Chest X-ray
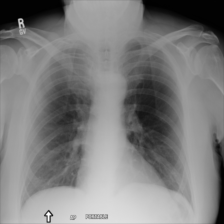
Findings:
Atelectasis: negative
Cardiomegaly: negative
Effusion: negative
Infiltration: negative
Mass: negative
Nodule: negative
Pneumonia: negative
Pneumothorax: negative
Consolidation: negative
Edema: negative
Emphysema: negative
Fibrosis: negative
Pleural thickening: negative
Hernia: negative